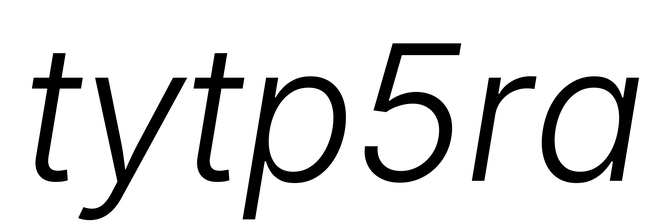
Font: Inter-Italic_Light_Italic